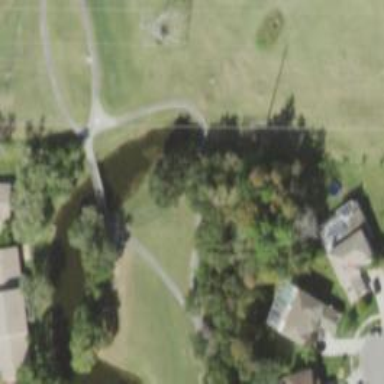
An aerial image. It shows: Service road used as golf cart path.